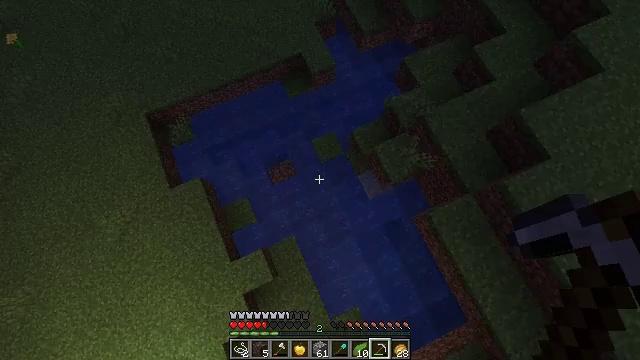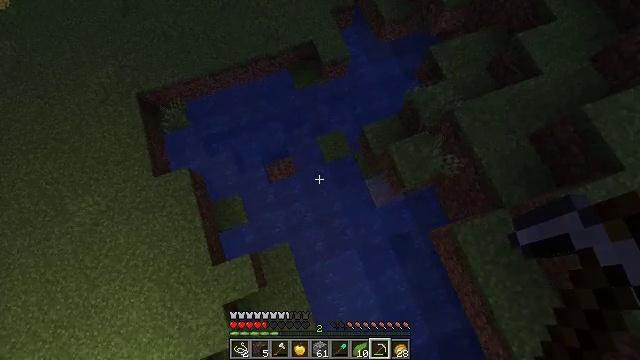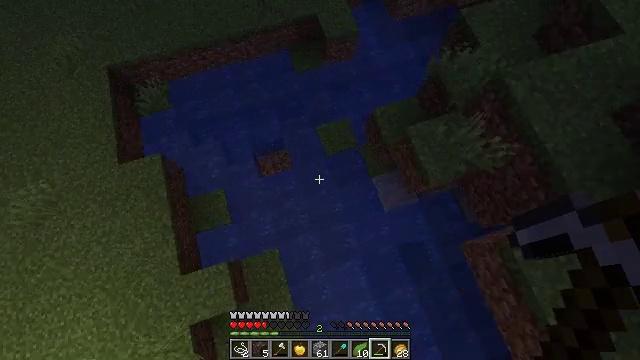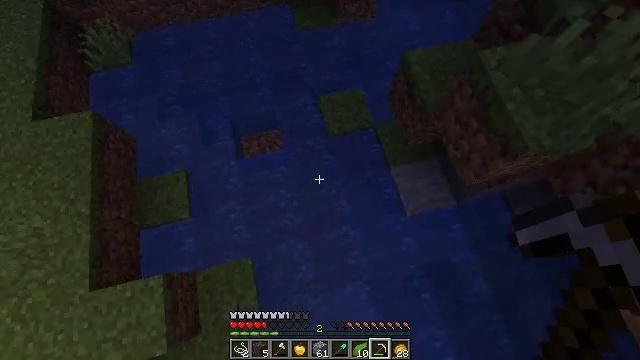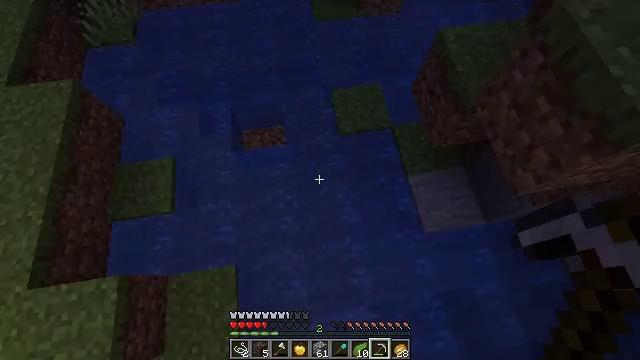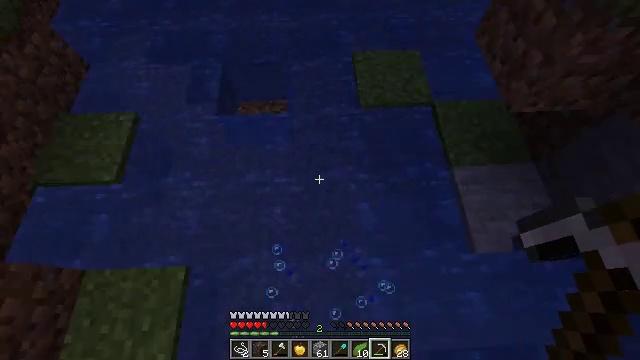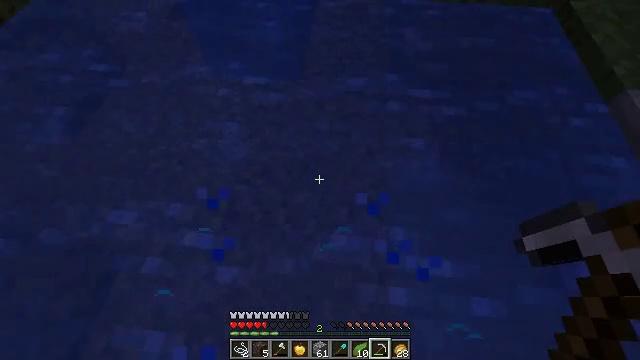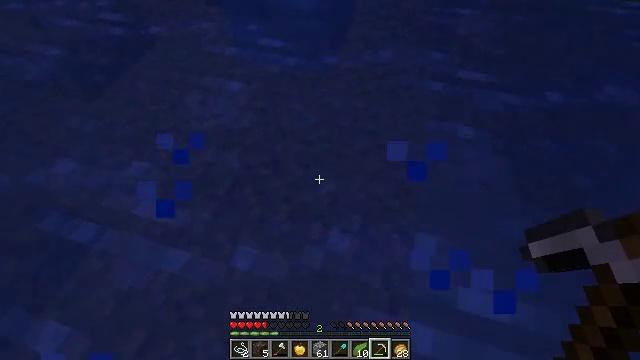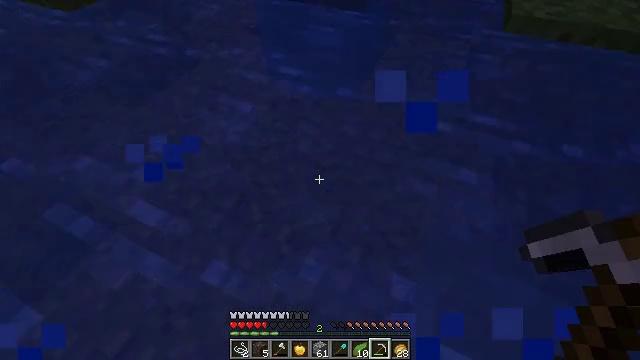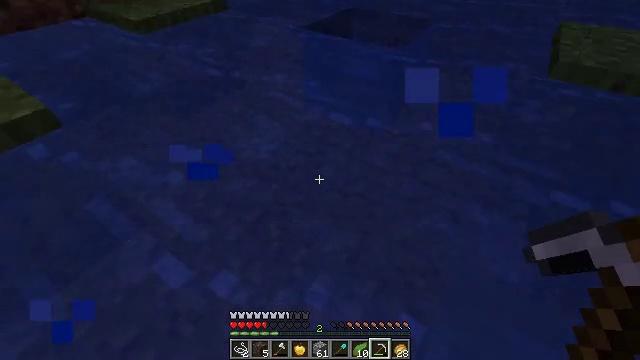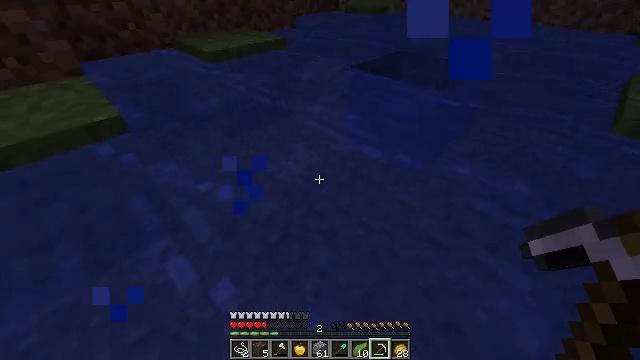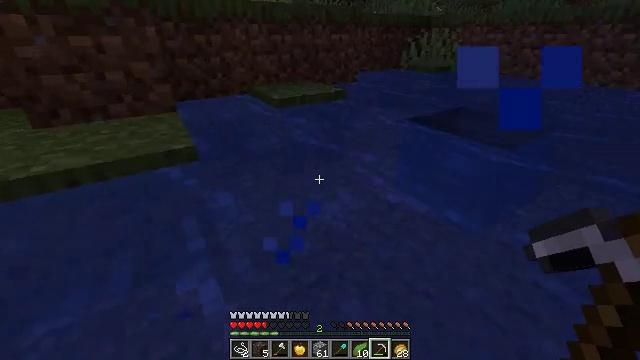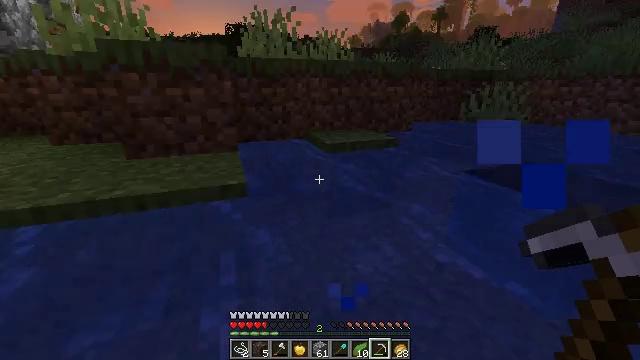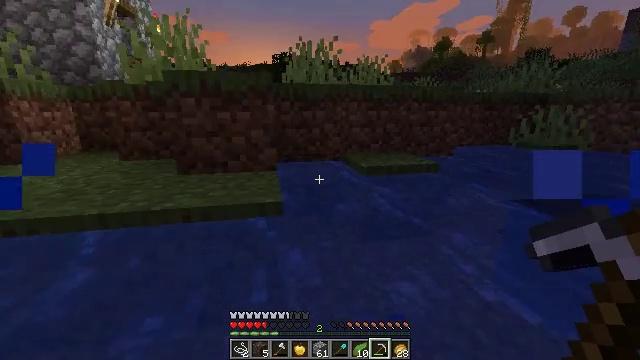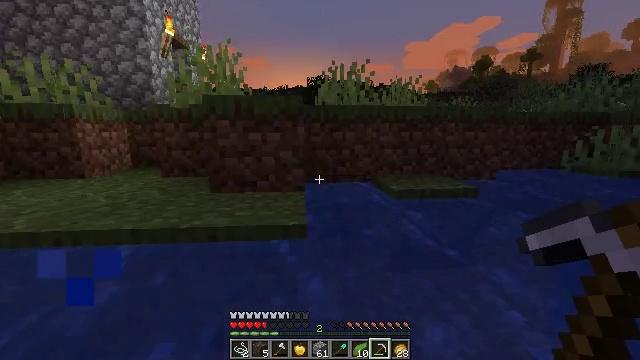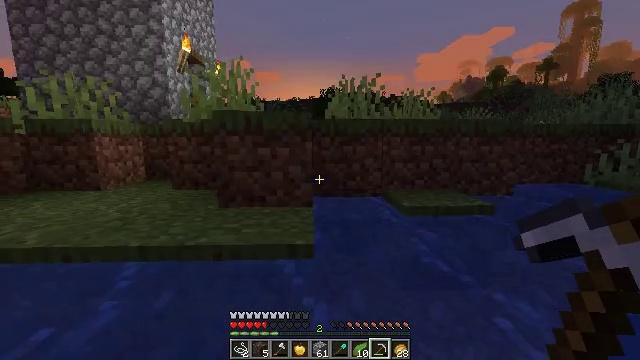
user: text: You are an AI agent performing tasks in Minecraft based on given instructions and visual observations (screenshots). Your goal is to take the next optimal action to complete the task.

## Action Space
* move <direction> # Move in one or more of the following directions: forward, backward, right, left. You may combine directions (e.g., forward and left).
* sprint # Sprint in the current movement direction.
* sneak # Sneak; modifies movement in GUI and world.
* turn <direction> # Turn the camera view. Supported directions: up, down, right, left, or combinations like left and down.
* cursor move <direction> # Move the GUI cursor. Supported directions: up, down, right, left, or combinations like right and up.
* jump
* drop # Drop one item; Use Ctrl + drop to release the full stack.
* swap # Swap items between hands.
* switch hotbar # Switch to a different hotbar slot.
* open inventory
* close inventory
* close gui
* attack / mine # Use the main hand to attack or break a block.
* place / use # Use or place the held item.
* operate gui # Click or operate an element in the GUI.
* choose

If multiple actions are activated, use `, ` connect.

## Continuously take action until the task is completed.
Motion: motion action
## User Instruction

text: Utilize the crafting table to craft a heavy weighted pressure plate.
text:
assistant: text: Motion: turn left and up
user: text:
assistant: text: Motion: turn left and up
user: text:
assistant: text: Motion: turn left and up
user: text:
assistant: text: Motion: turn left and up
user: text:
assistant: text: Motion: turn left and up
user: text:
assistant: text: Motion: turn left and up
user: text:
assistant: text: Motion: turn left and up
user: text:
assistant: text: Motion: turn left and up
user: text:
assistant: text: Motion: turn left and up
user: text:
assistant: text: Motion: move forward, turn left and up
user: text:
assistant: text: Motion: move forward, turn left and up
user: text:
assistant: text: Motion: move forward, turn left and up
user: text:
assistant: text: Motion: move forward, turn left and up
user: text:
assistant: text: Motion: move forward, turn left and up, jump
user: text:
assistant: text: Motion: move forward, turn left and up, jump
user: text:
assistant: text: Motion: move forward, jump
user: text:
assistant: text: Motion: move forward, jump
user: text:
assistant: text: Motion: move forward, jump
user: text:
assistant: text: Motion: move forward, turn right and down, jump
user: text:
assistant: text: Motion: move forward, turn right and down, jump
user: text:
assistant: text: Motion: move forward, turn left and down, jump
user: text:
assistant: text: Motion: move forward, turn left and down, jump
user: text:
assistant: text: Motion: move forward, turn left, jump
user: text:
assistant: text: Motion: move forward, turn left, jump
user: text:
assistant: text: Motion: move forward, sprint, turn left, jump
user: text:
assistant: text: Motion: move forward, sprint, jump
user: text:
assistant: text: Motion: move forward, sprint, turn left and up, jump
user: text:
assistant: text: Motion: move forward, sprint, turn left, jump
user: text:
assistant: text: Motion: move forward, sprint, turn left, jump
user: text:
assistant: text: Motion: move forward, jump